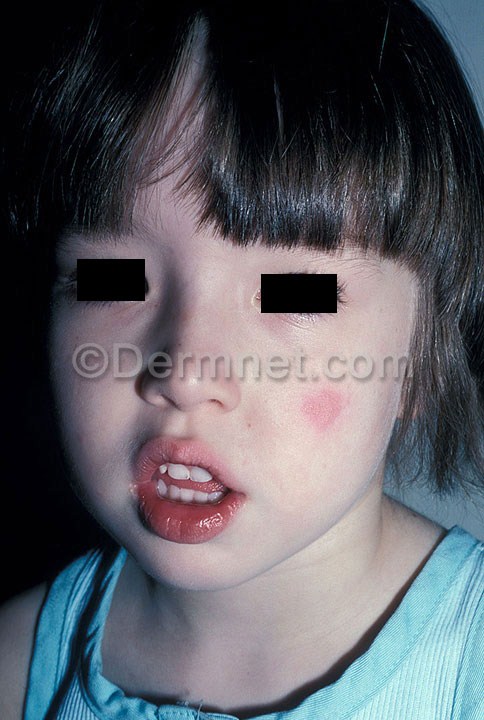
Disease: Warts Molluscum and other Viral Infections